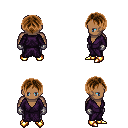
a pixel art fantasy rpg character, male body template, human, dark skin, purple robe, metal pants, brown parted hairstyle, metal gloves, gold boots, four views (front, back, left, right), 2x2 character sprite sheet, small pixel art, hard edges, no anti-aliasing